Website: macys
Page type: customer-info-address
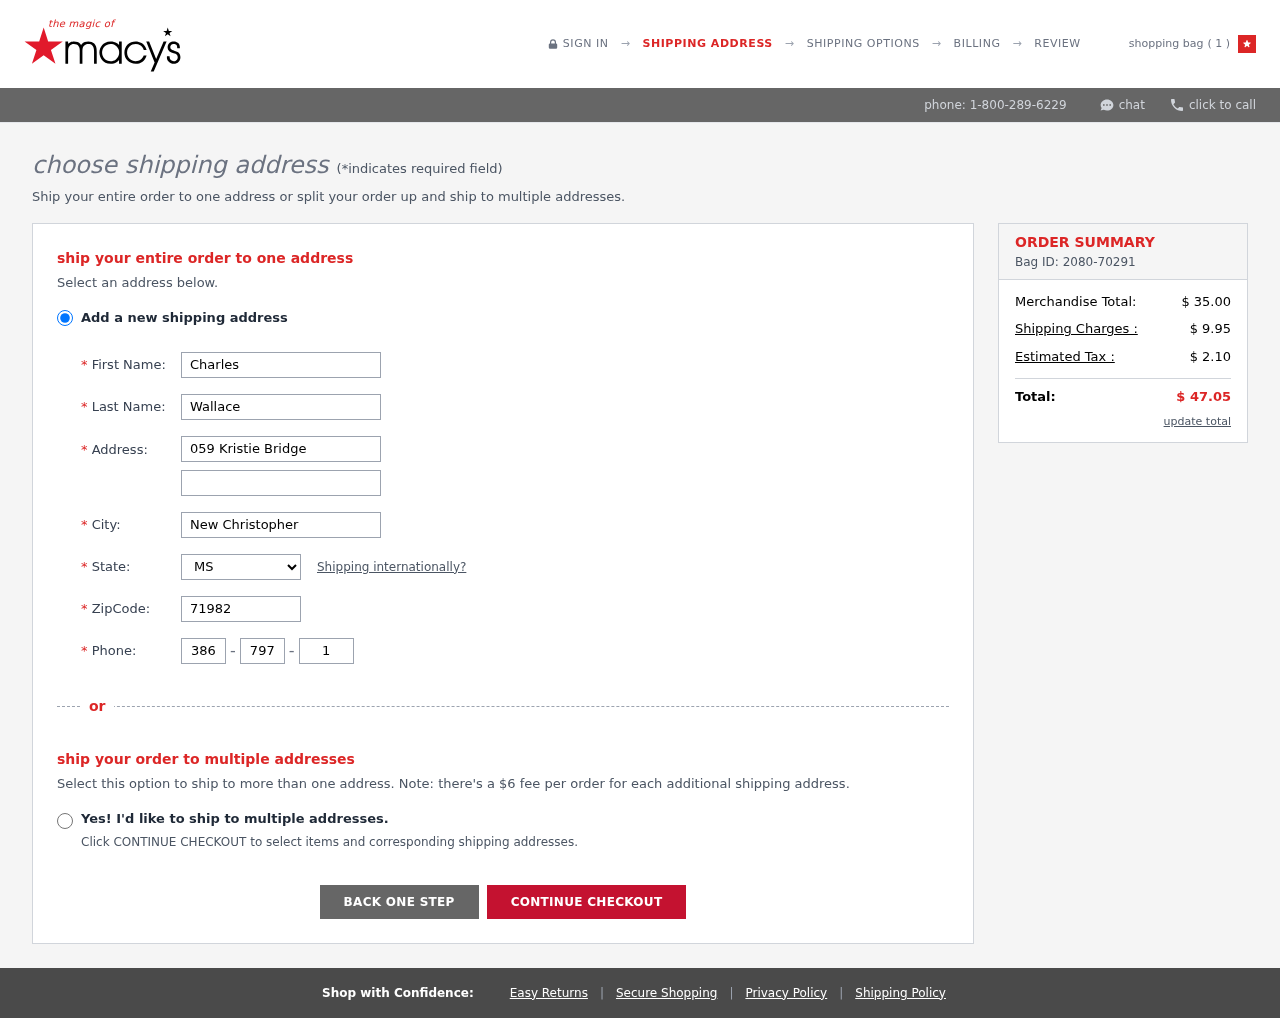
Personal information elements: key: PII_CITY
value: New Christopher
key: PII_FIRSTNAME
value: Charles
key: PII_LASTNAME
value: Wallace
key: PII_PHONE_AREA
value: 386
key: PII_PHONE_PREFIX
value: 797
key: PII_PHONE_SUFFIX
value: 1684
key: PII_POSTCODE
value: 71982
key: PII_STATE_ABBR
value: MS
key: PII_STREET
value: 059 Kristie Bridge
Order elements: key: ORDER_NUM_ITEMS
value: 1
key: ORDER_ID
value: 2080-70291
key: ORDER_SUBTOTAL
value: $ 35.00
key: ORDER_SHIPPING_COST
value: $ 9.95
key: ORDER_TAX
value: $ 2.10
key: ORDER_TOTAL
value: $ 47.05